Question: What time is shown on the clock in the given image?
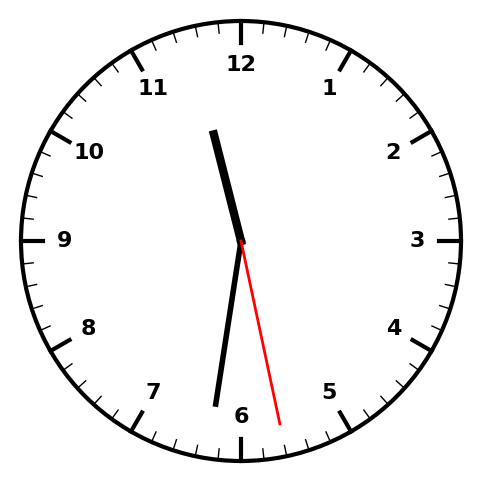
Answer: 11:31:28